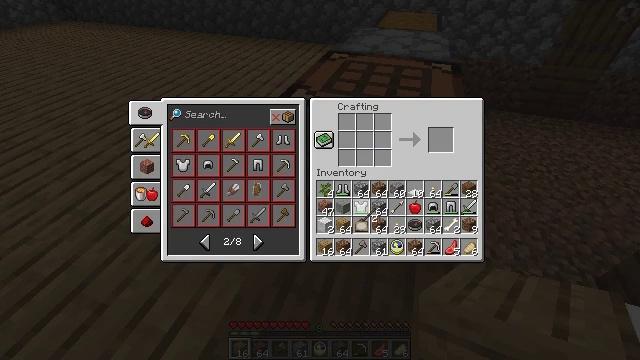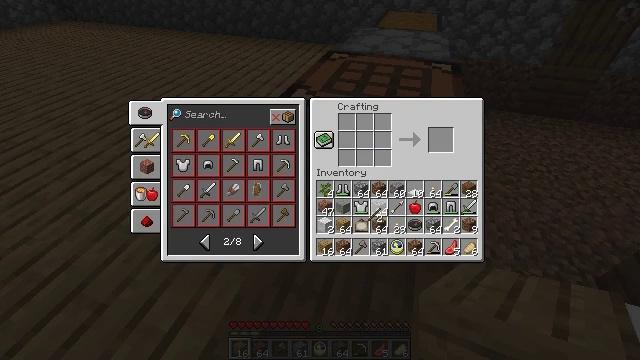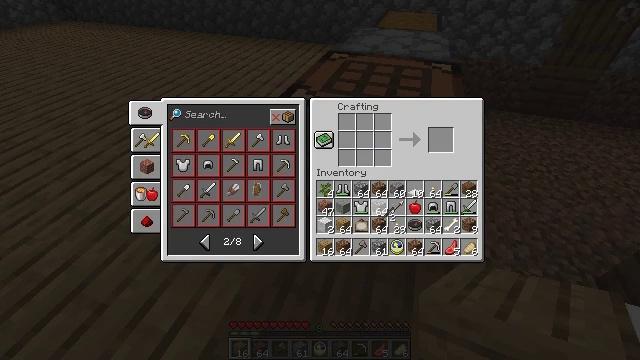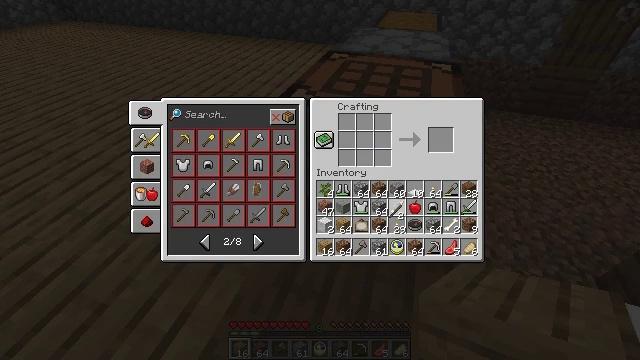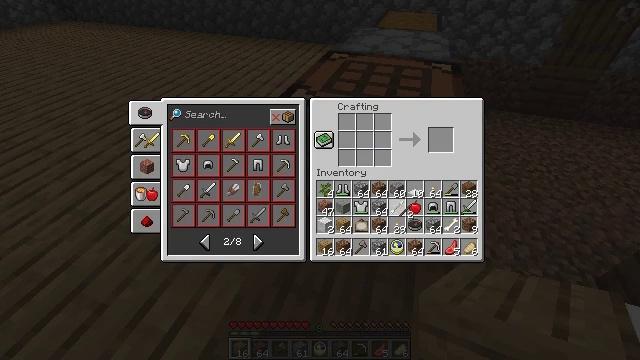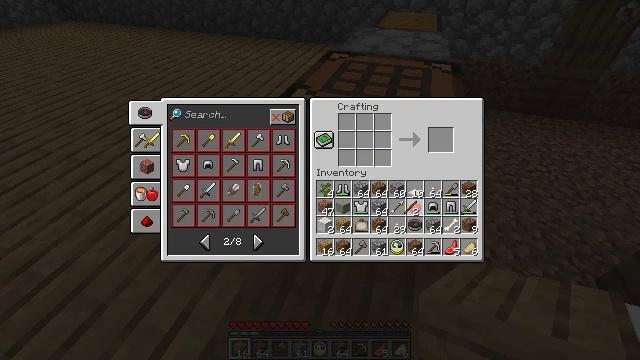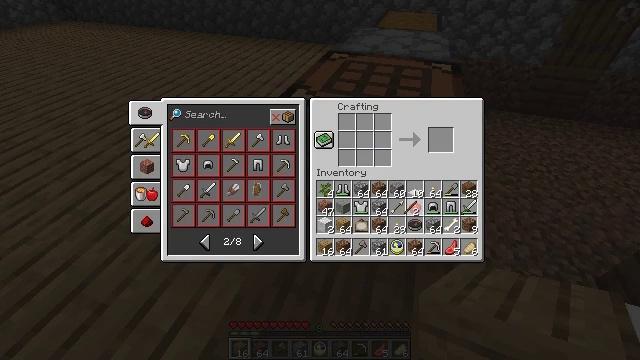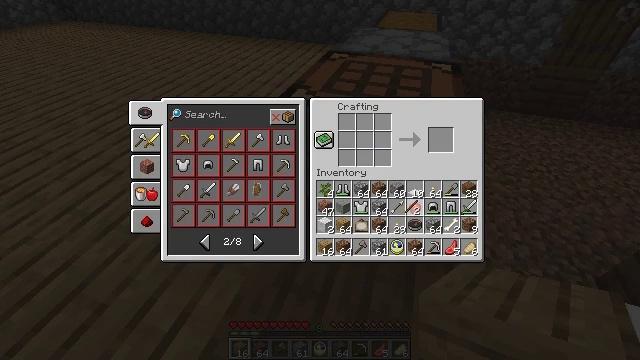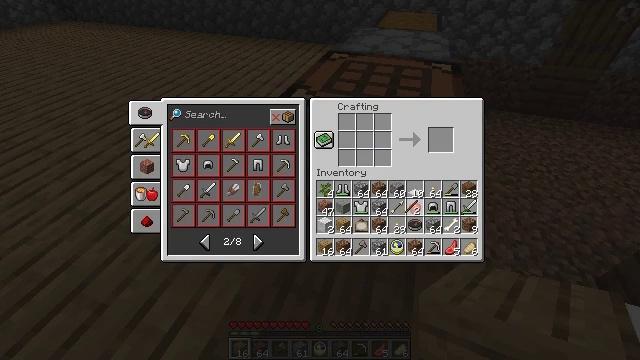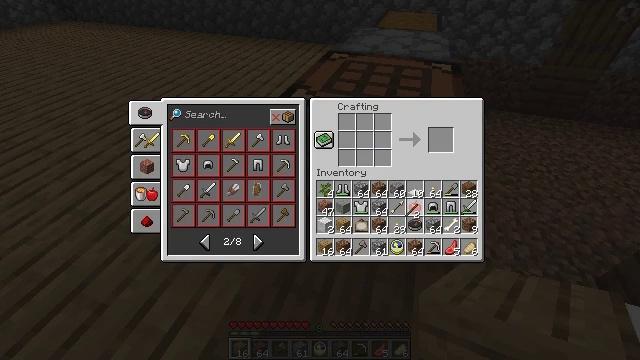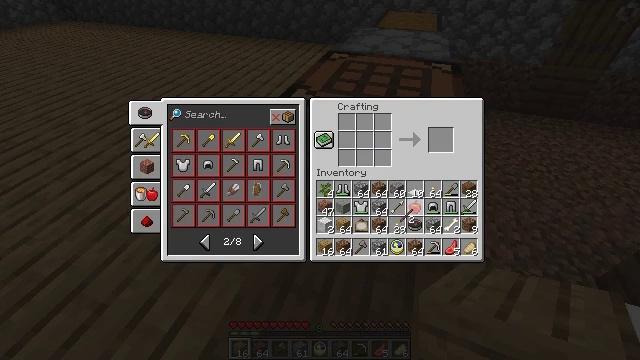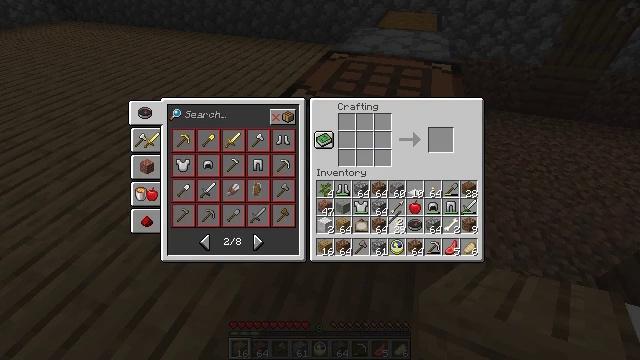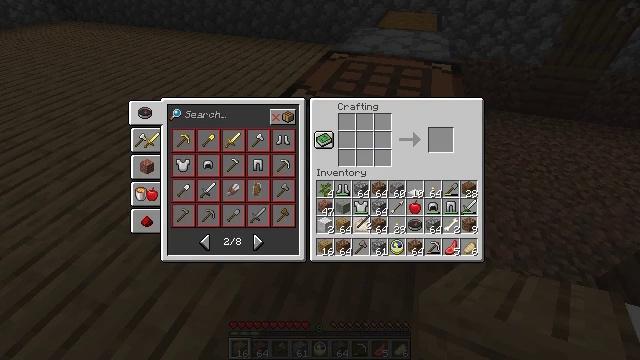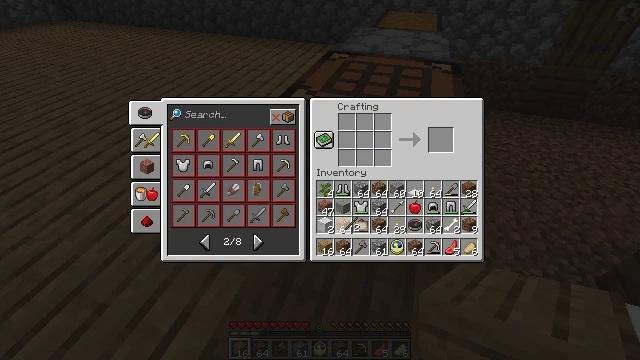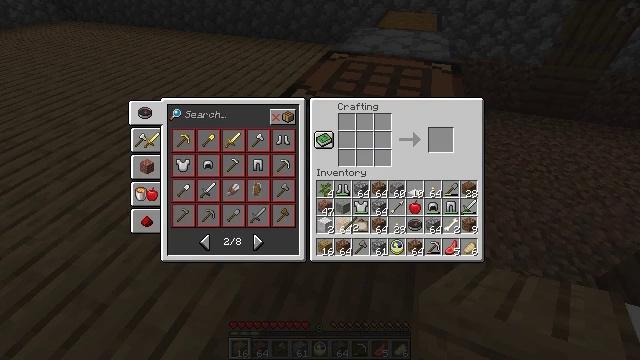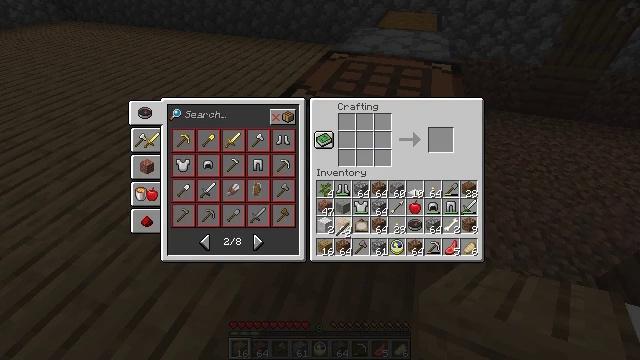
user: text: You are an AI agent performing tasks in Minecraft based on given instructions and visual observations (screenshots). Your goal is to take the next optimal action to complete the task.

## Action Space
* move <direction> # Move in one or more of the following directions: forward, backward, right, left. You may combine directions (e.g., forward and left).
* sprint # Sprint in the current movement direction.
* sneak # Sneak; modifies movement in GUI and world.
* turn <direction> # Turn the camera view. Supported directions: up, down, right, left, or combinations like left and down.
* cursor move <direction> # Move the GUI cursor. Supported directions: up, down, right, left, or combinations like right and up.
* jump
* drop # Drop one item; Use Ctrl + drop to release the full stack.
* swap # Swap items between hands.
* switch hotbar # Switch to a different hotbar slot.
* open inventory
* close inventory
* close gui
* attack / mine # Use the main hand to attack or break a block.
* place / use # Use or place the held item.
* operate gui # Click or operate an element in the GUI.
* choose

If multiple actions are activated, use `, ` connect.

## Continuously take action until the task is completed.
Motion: motion action
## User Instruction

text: Drop a stick.
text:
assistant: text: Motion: no_op
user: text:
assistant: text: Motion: cursor move right
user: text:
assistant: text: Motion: cursor move right
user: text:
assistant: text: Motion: cursor move right
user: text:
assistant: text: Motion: no_op
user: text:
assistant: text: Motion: no_op
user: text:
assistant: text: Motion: no_op
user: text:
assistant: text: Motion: no_op
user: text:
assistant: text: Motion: no_op
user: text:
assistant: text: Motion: no_op
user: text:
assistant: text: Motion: cursor move left
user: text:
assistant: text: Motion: cursor move left
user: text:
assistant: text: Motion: cursor move left
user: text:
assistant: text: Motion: no_op
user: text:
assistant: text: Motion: cursor move left
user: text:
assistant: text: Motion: cursor move left and down
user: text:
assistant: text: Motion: cursor move left and down
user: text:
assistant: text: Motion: cursor move left and down
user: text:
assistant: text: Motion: cursor move left and down
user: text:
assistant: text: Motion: cursor move left and down
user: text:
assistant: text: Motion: no_op
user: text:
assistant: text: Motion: operate gui
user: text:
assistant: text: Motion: operate gui
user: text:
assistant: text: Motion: operate gui
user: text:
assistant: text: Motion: cursor move right
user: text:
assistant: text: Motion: cursor move right and up
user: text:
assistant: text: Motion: cursor move right and up
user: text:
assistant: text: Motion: no_op
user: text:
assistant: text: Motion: no_op
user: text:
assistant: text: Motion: no_op